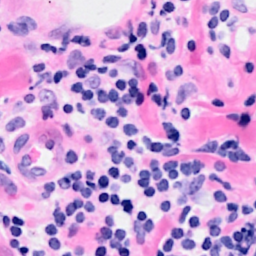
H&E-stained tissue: Breast